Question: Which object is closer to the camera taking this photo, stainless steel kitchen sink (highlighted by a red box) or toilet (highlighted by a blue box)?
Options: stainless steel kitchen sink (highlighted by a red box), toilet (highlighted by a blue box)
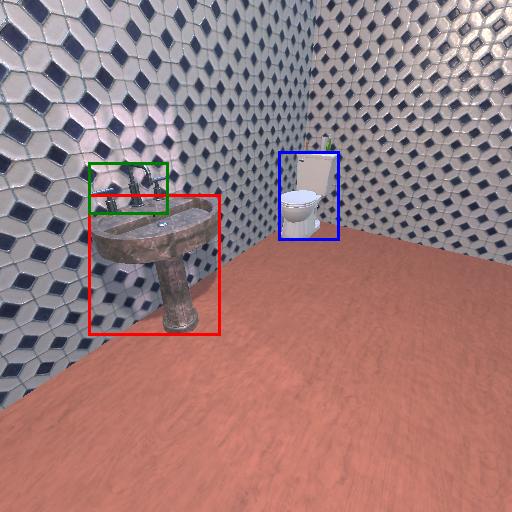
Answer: stainless steel kitchen sink (highlighted by a red box)